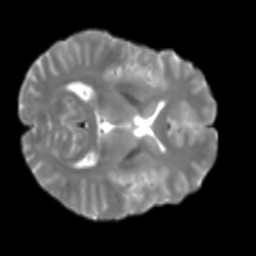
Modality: T2w
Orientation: axial
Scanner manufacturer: siemens
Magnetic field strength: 3 T
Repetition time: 4 s
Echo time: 0.0594 s